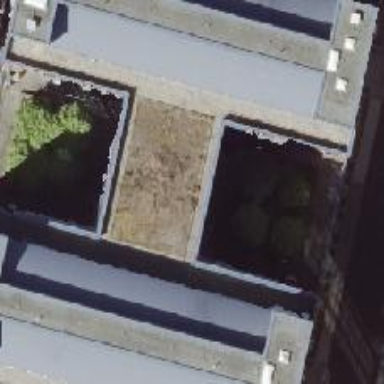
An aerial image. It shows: Office building with flat roof.